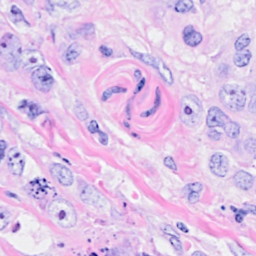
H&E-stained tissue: Breast